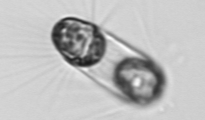
Label: Corethron_hystrix